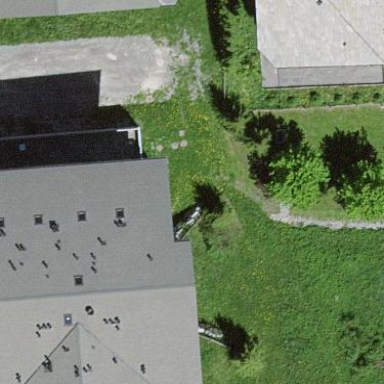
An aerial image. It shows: View of apartment building.